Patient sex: F
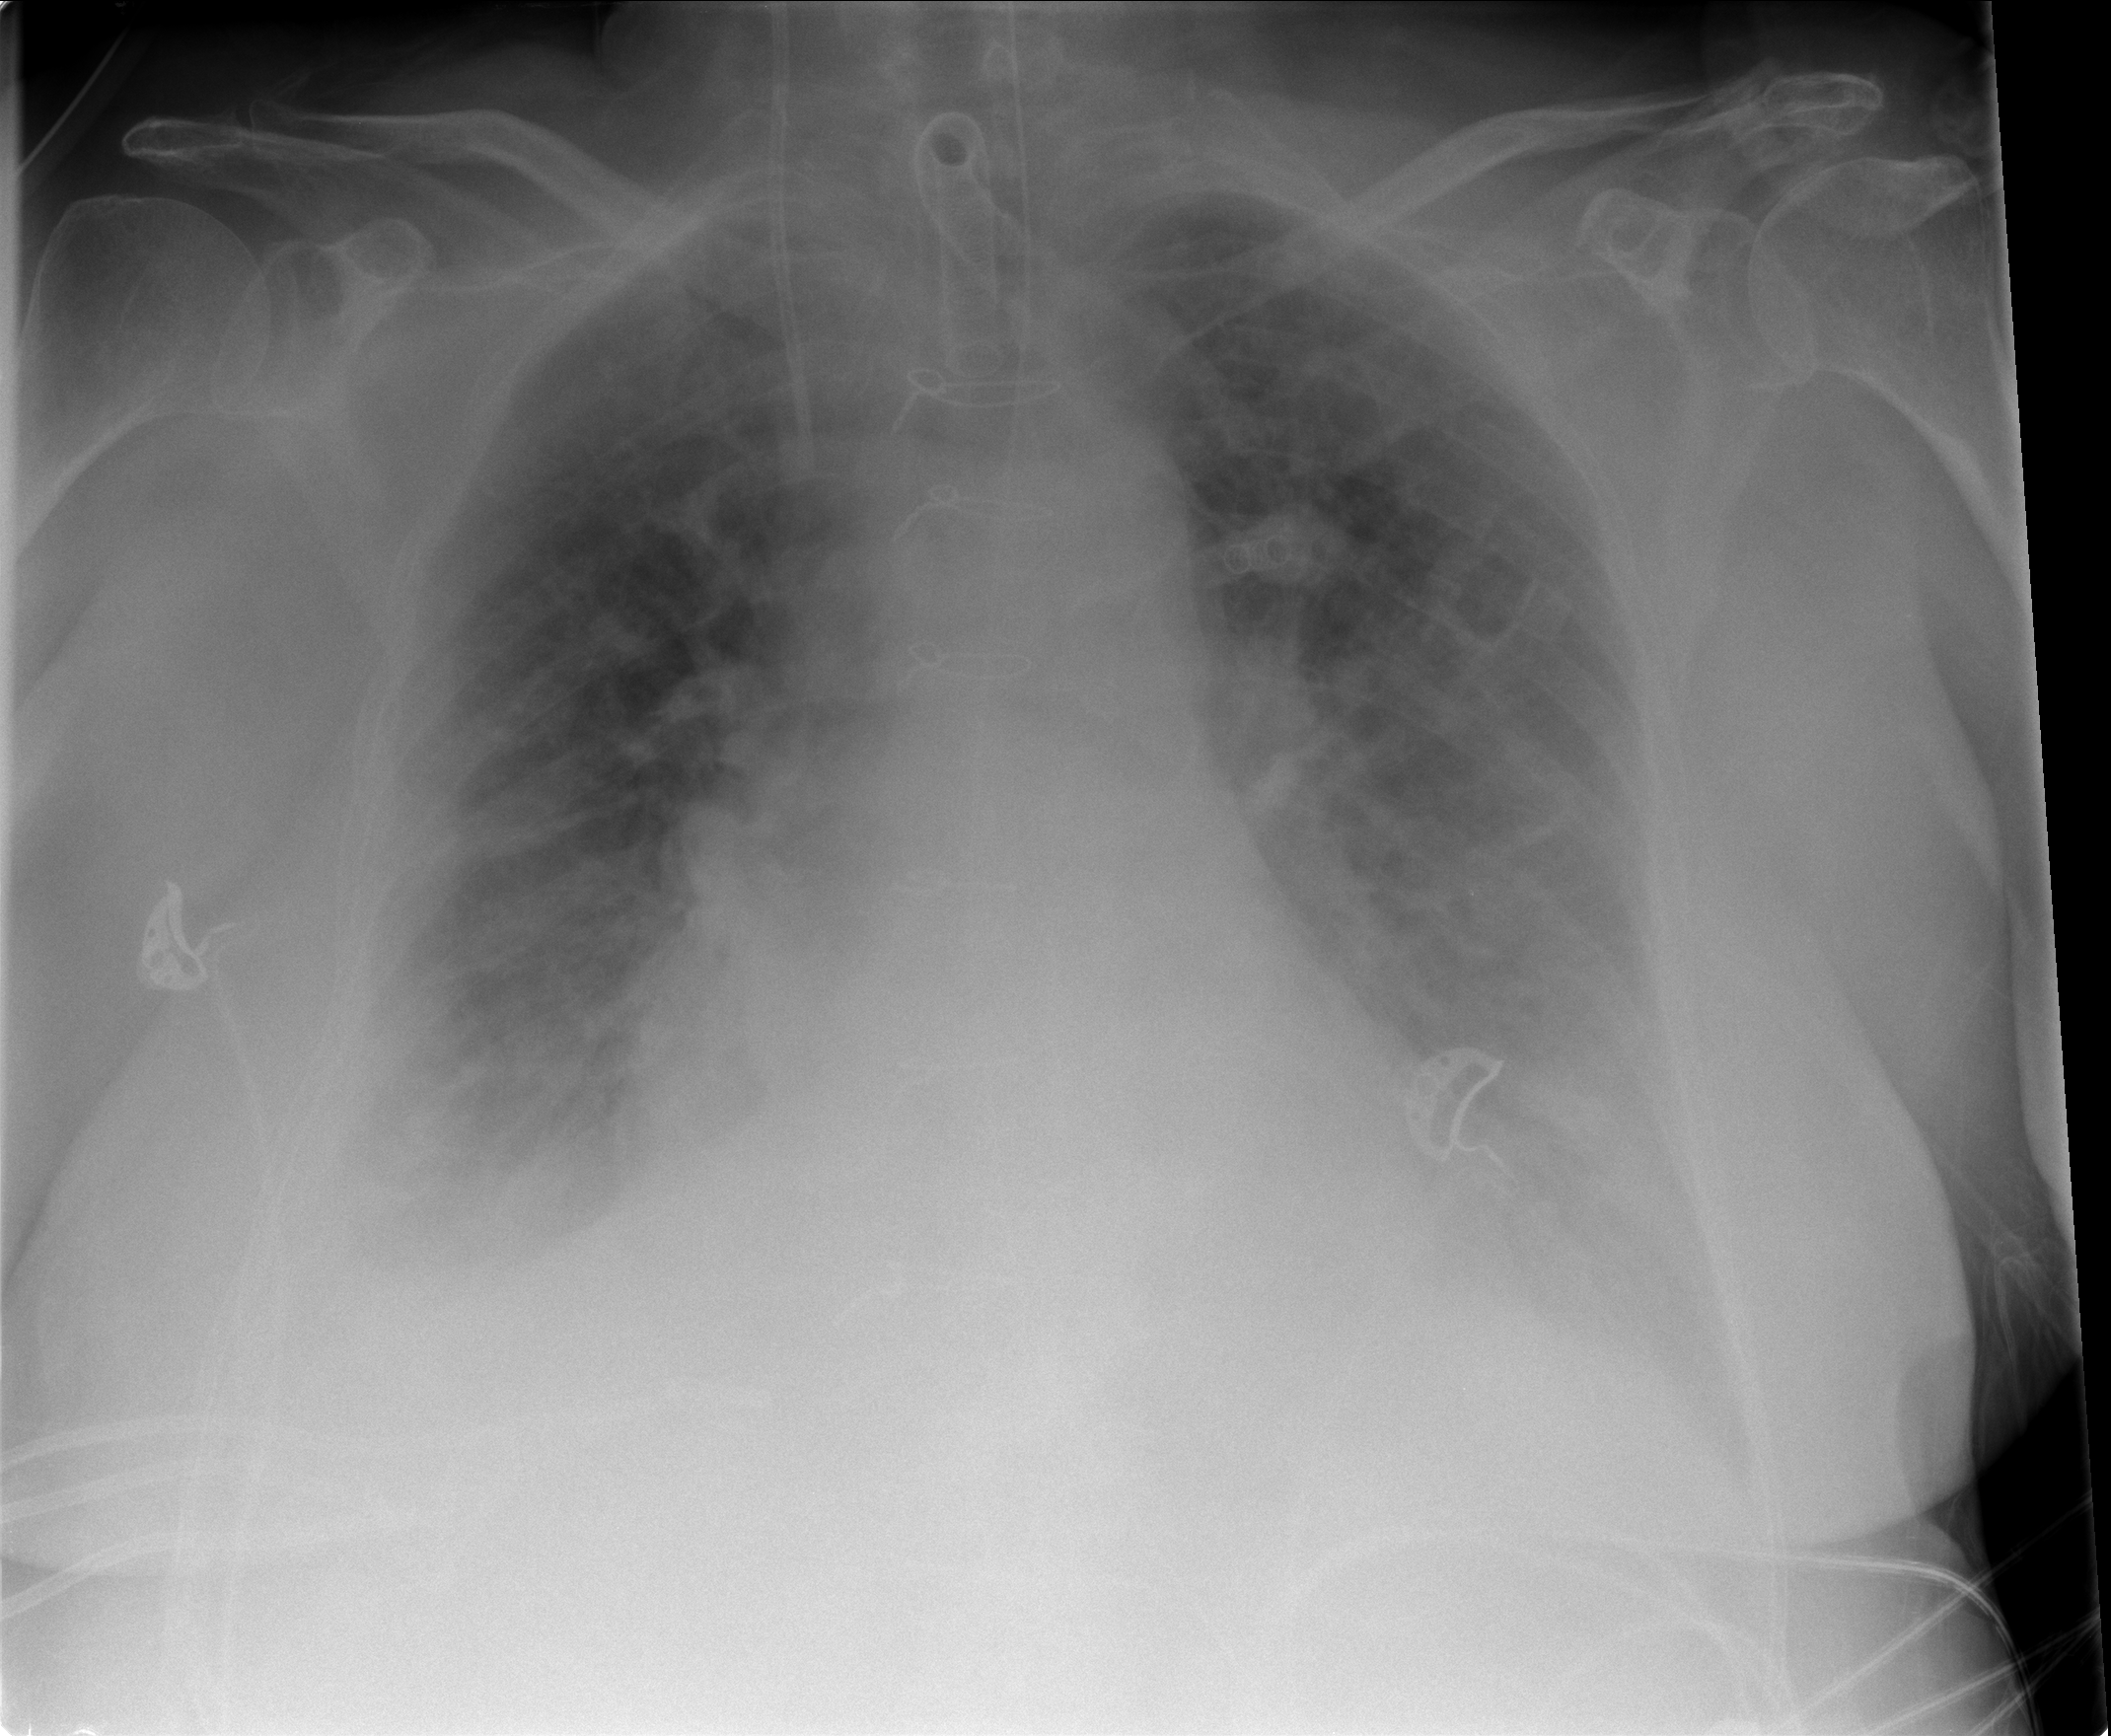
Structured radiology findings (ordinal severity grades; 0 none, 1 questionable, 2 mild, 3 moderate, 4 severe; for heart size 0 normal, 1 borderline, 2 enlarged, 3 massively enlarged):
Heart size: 2
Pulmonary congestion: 2
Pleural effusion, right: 2
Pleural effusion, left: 3
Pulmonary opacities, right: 0
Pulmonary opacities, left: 0
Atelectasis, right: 2
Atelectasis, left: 2